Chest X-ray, PA view. Patient: 53 years old, sex F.
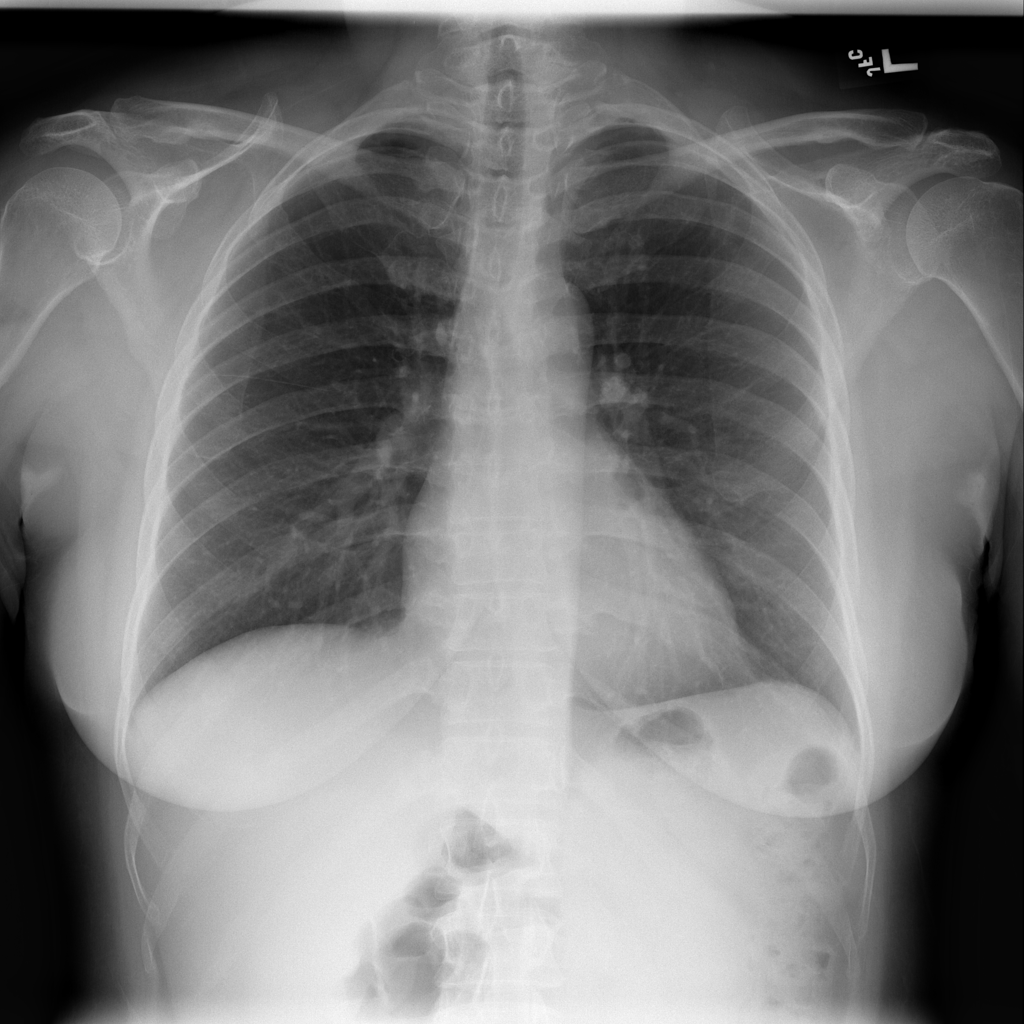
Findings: No Finding